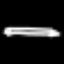
Label: pencil